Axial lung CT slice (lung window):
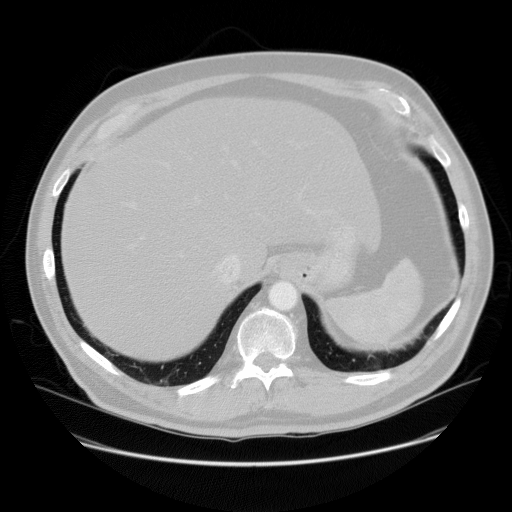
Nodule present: no